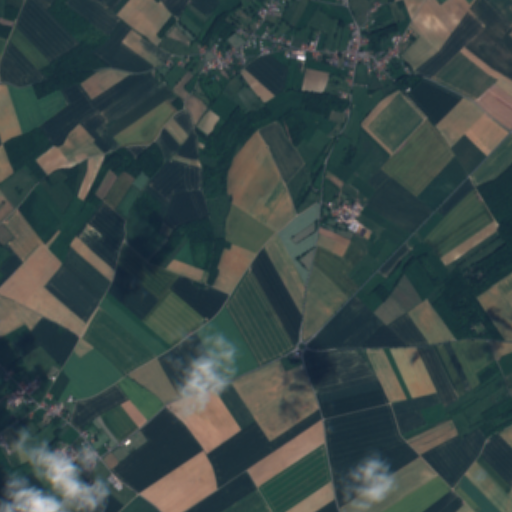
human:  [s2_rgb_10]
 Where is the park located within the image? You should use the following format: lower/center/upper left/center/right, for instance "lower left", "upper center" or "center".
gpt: The park is located in the upper right of the image.
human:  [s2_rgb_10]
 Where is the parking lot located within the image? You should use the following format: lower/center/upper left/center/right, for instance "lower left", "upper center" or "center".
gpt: The parking lot is located in the upper right of the image.
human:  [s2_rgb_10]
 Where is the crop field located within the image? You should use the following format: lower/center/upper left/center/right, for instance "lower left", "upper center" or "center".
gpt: There is no crop field in the image.